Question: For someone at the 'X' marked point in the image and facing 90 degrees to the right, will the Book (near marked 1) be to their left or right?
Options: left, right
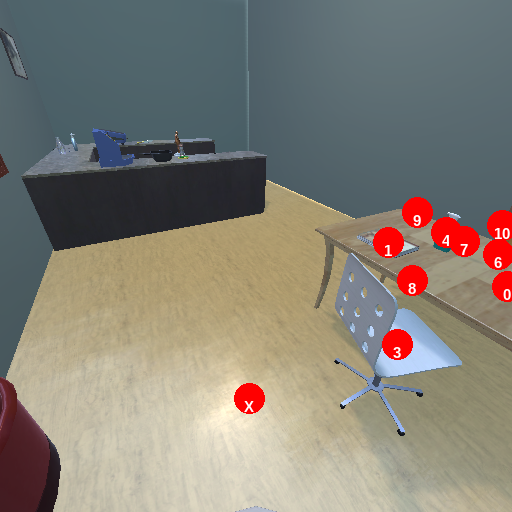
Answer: left